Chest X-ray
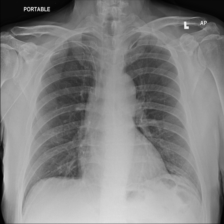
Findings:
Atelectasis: negative
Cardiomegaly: negative
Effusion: negative
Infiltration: negative
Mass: negative
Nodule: negative
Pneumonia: negative
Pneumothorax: negative
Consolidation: negative
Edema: negative
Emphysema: negative
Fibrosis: negative
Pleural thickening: negative
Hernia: negative